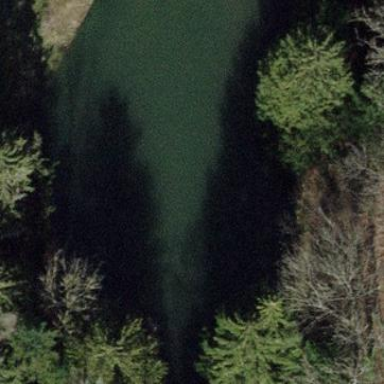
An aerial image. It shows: Pond with natural water.